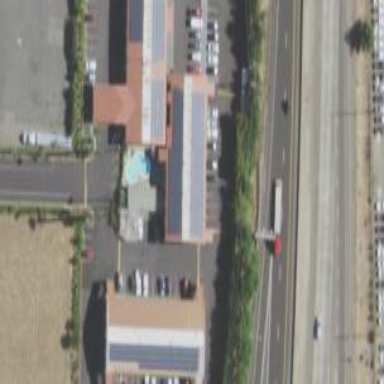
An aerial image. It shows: Motel building.